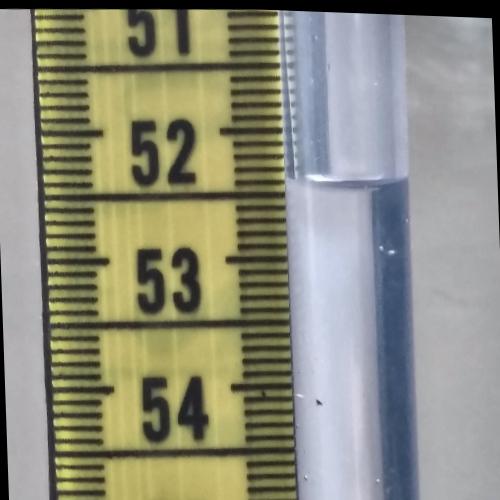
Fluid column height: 52.4 cm